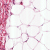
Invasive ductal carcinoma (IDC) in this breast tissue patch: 0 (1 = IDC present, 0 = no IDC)